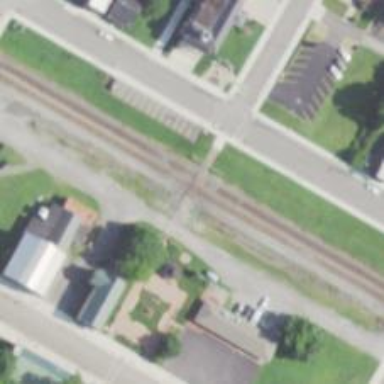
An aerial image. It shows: Railway track.